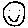
Label: smiley face